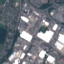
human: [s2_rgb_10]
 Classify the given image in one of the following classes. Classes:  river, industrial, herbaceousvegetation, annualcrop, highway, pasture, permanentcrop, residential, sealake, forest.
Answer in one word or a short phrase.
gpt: Industrial